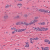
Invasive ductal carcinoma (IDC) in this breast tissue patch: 0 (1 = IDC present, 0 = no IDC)